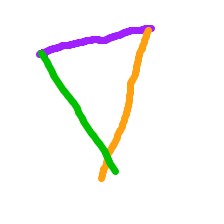
Shape: triangle